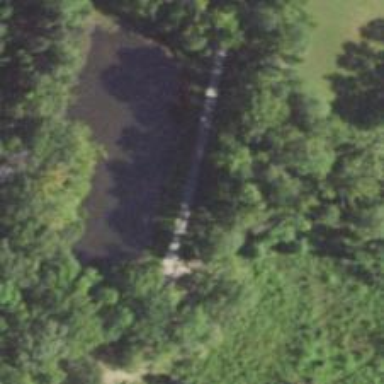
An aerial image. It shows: Culvert tunnel.